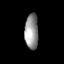
Tissue: lung
Cell type: Epithelial cells
Senescence score: 0.5894
Nuclear area (px): 470
Mean DAPI intensity: 148.489